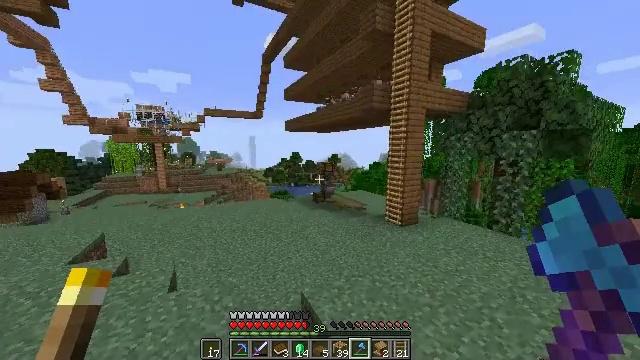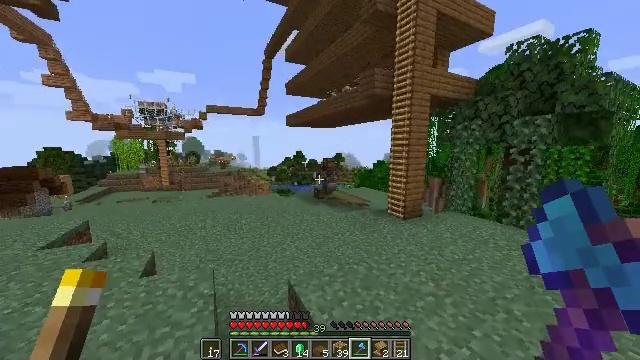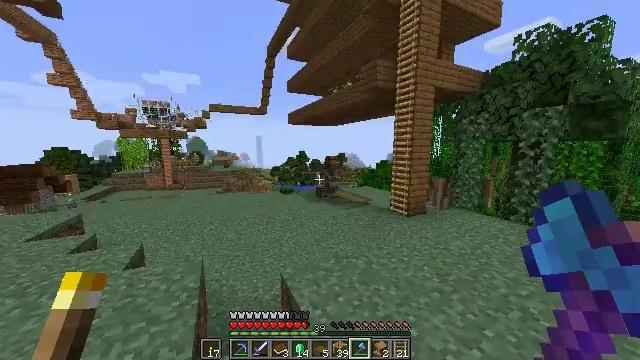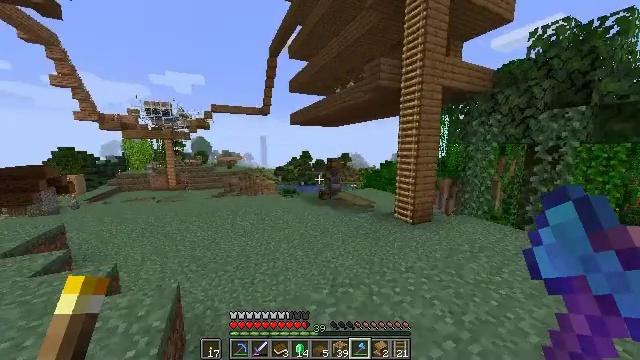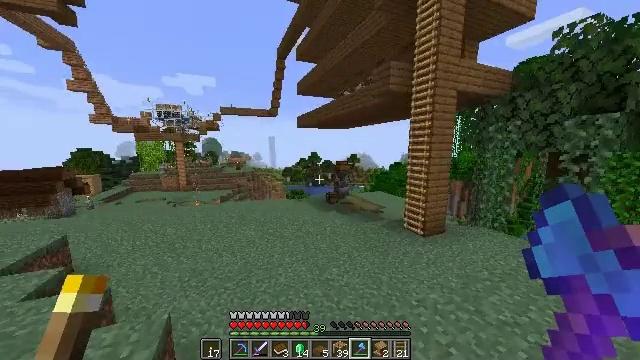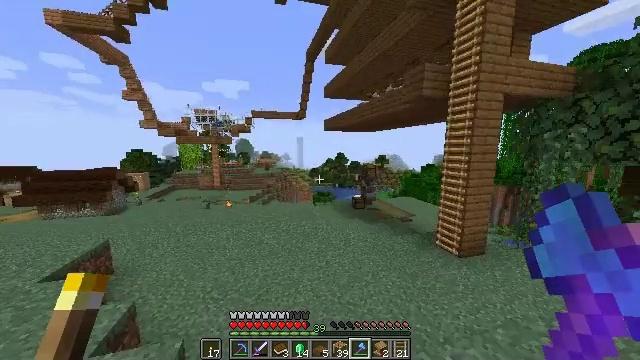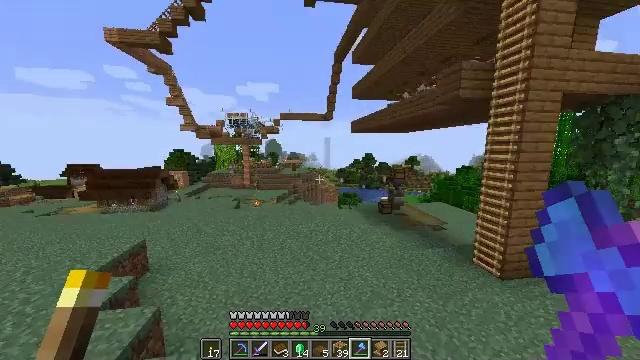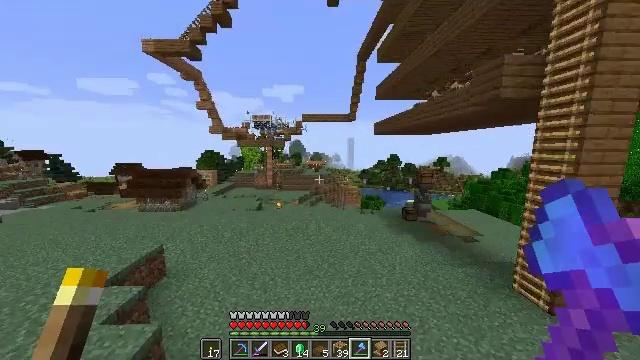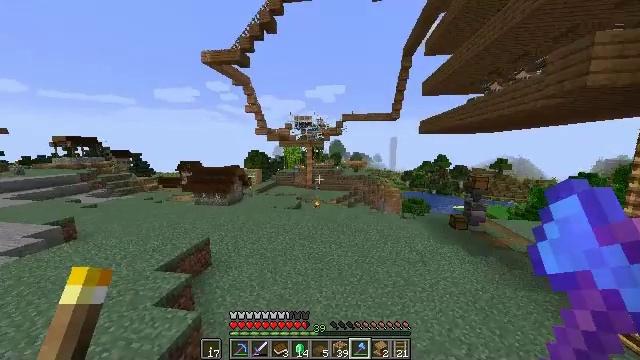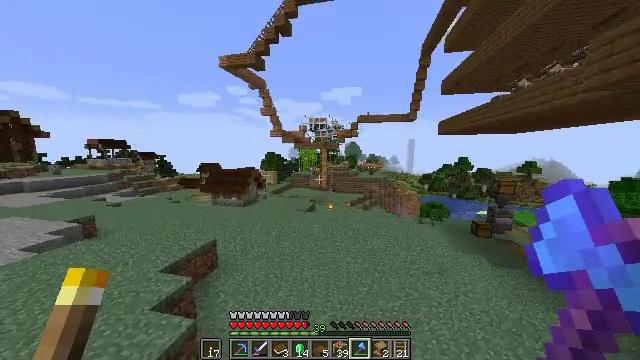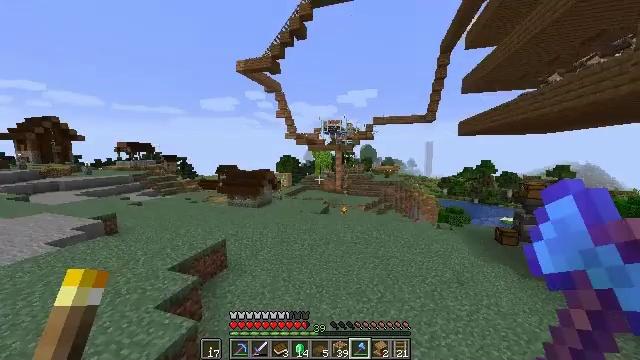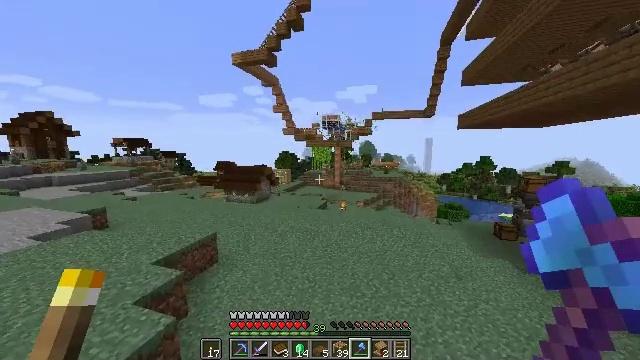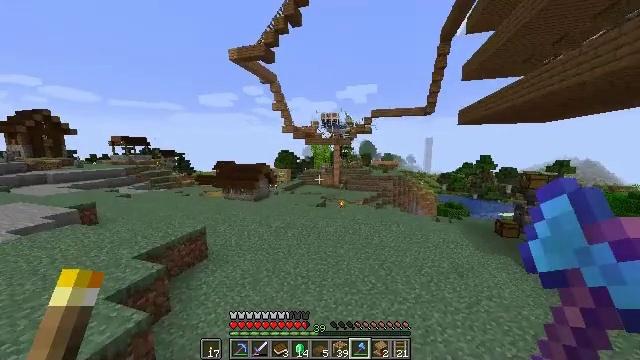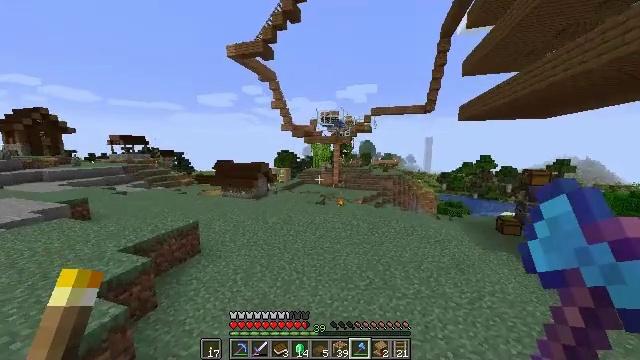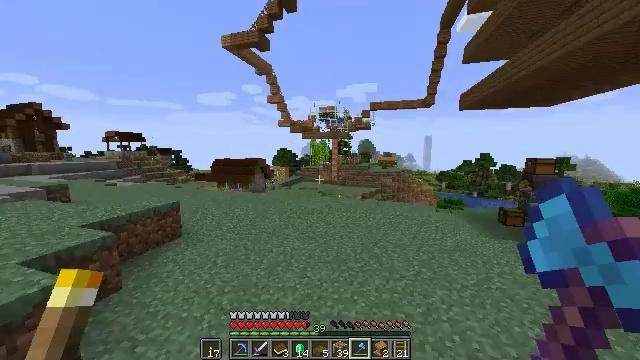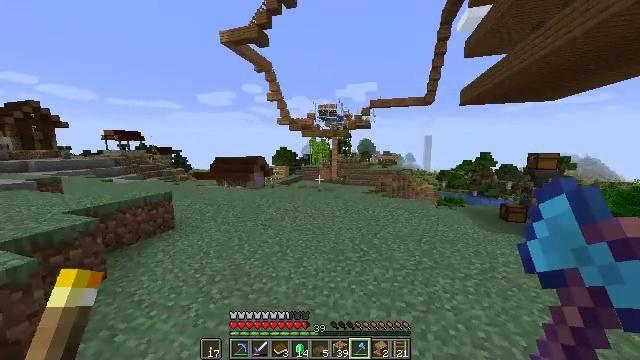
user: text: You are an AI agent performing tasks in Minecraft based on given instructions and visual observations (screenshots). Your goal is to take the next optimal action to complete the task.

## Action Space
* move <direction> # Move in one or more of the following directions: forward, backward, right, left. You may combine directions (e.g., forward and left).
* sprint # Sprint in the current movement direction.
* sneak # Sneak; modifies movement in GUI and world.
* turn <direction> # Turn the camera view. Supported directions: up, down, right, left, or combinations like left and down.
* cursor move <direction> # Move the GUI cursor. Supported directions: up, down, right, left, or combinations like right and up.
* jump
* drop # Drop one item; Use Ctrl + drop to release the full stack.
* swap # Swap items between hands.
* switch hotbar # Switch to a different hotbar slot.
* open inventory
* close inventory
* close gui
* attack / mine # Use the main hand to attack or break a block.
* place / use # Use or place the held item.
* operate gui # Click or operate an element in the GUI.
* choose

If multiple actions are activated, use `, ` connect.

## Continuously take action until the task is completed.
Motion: motion action
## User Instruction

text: Attack the spruce slab to remove it.
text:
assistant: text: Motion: move forward, sprint, turn left, jump
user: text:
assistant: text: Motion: move forward, sprint, jump
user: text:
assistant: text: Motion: move forward, turn left, jump
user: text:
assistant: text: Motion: move forward, turn left, jump
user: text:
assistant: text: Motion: move forward, turn left, jump
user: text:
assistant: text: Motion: move forward, turn left, jump
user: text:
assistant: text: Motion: move forward, turn left, jump
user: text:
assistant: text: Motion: move forward, sprint, turn left, jump
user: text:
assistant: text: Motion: move forward, sprint, turn left, jump
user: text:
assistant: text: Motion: move forward, sprint, turn left, jump
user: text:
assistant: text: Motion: move forward, jump
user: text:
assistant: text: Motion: move forward, jump
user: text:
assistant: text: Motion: move forward, jump
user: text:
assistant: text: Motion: move forward, jump
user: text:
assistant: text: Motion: move forward, jump
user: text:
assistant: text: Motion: move forward, sprint, jump
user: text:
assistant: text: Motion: move forward, sprint, turn left, jump
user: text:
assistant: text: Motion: move forward, sprint, turn left, jump
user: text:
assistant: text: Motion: move forward, turn left, jump
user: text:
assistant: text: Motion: move forward, jump
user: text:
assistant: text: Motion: move forward, jump
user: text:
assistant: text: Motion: move forward, jump
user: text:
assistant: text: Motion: move forward, sprint, jump
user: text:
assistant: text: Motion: move forward, sprint, jump
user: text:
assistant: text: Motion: move forward, sprint, jump
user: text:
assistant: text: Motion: move forward, sprint, jump
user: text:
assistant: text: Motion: move forward, jump
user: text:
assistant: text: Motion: move forward, jump
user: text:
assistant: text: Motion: move forward, jump
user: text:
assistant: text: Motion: move forward, jump